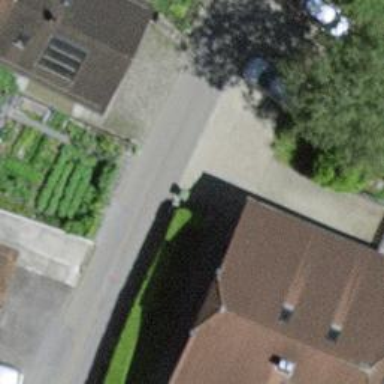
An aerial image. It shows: Retaining wall.